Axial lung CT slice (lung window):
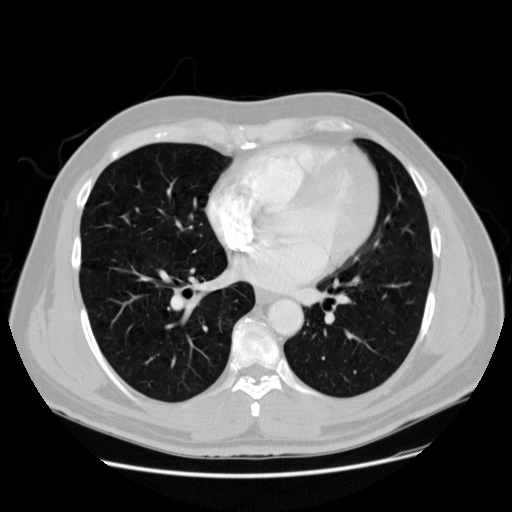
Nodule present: no